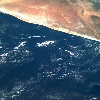
Label: water